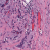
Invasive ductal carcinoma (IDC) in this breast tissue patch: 1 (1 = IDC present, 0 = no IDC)